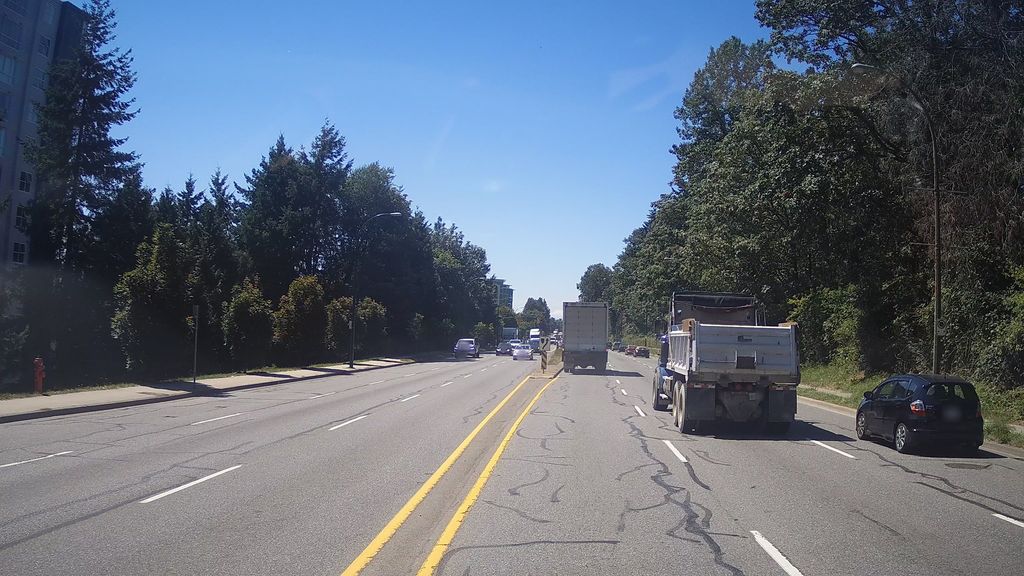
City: vancouver